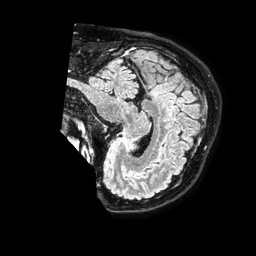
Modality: FLAIR
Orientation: sagittal
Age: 39
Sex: male
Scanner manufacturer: philips
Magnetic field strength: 1.5 T
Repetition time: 4.8 s
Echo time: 0.3071 s